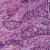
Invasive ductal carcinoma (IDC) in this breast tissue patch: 1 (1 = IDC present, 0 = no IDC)